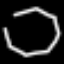
Label: octagon